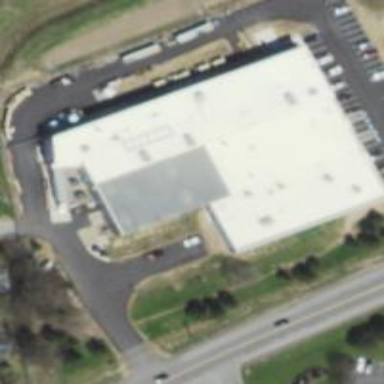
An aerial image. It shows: Industrial building.